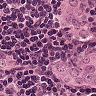
Metastatic tissue present: no